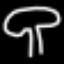
Label: mushroom